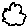
Label: cloud